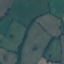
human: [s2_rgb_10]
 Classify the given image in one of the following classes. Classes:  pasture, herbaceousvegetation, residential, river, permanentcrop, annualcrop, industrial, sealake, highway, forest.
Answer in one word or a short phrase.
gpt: Pasture